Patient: sex M, age 78
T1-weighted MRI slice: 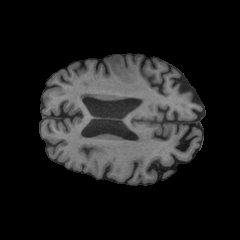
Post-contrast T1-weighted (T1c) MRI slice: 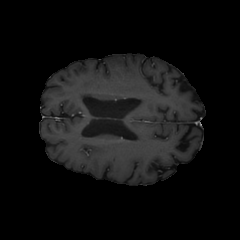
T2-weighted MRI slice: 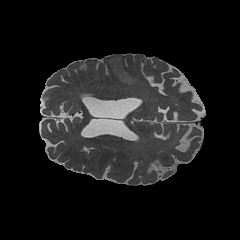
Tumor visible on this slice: yes
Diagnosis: Astrocytoma, IDH-wildtype
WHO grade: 3